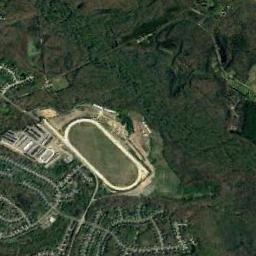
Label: ground_track_field